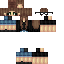
A female human skin with medium skin, wearing brown long hair dressed in a blue tshirt and black shorts, featuring a closed mouth.